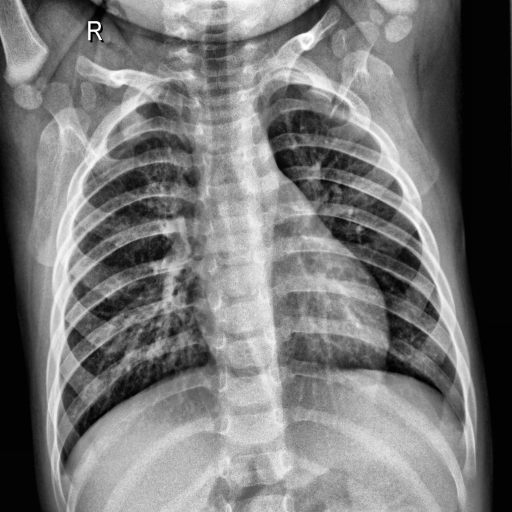
Finding: NORMAL